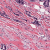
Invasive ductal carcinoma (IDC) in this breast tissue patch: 1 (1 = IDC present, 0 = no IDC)